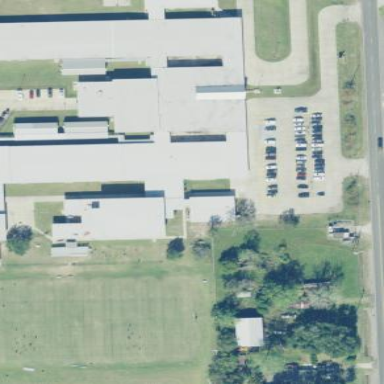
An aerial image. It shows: School.